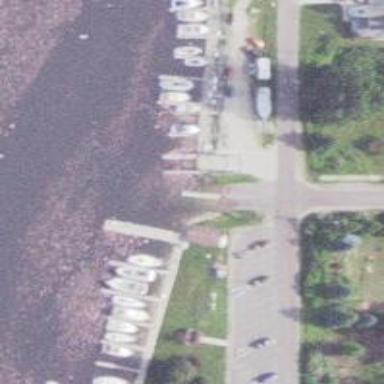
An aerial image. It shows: Slipway on leisure land.